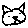
Label: cat